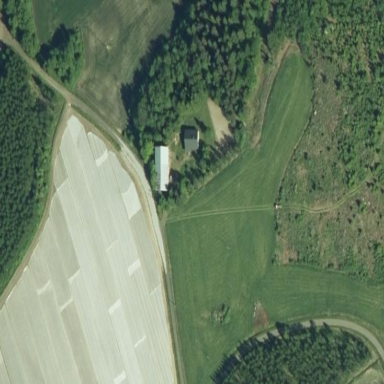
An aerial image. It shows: Farmyard area.